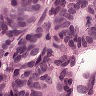
Metastatic tissue present: yes